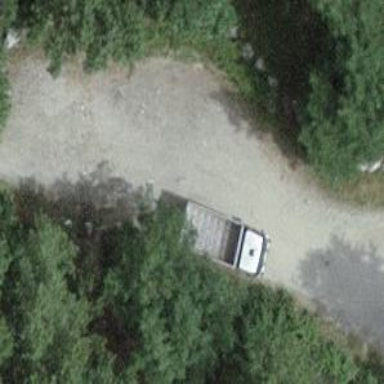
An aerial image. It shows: Lift gate barrier.